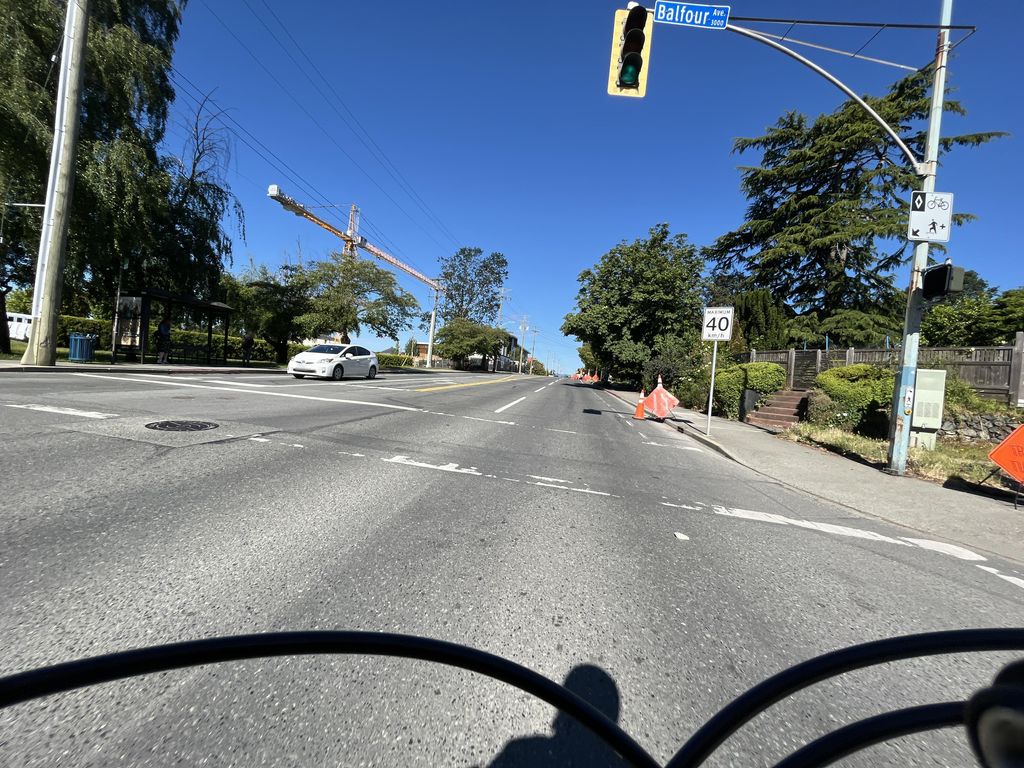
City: victoria